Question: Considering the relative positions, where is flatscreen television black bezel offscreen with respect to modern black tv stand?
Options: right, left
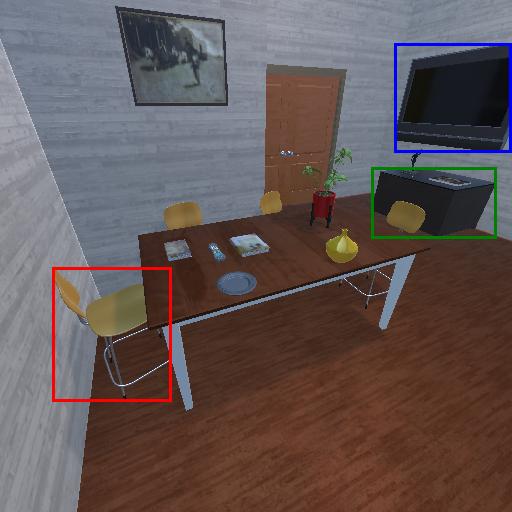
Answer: right